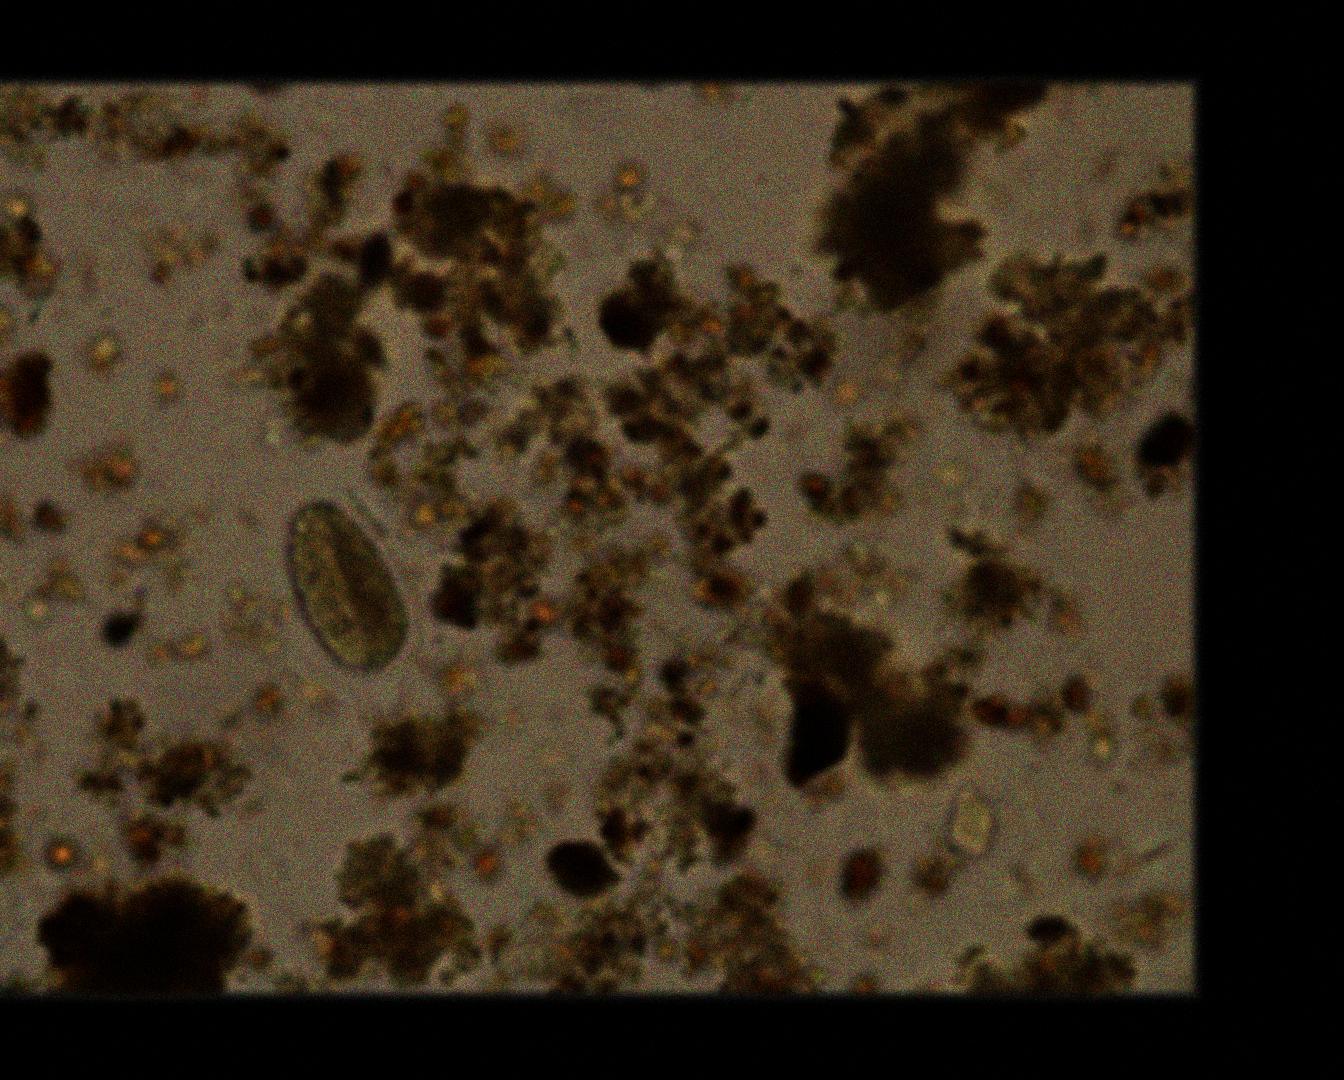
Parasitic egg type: Hookworm egg